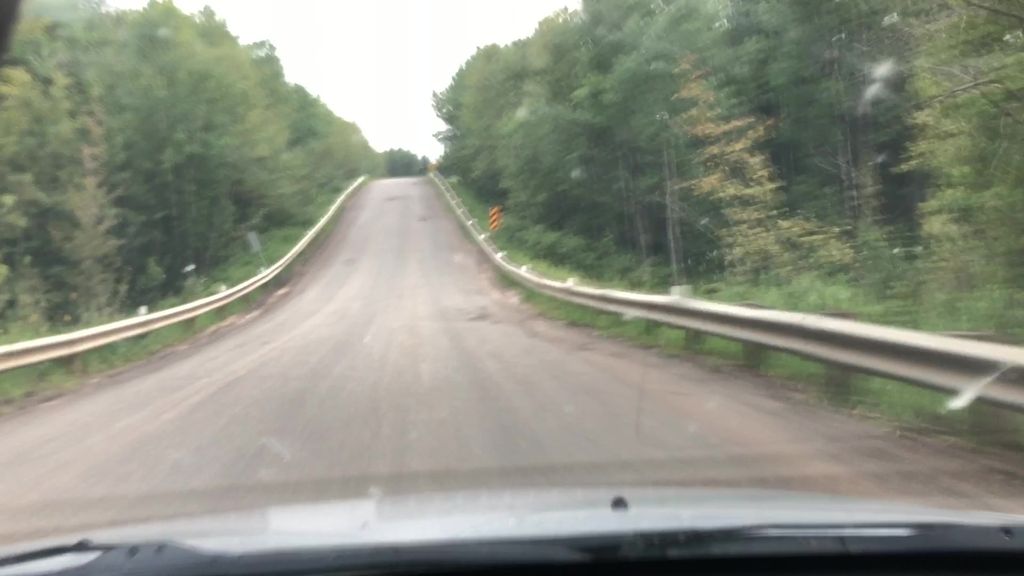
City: edmonton